Interaction volume radius: 10 \u00c5
Interaction volume height: 15 \u00c5
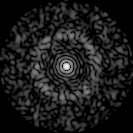
Disorder parameter: 0.8393